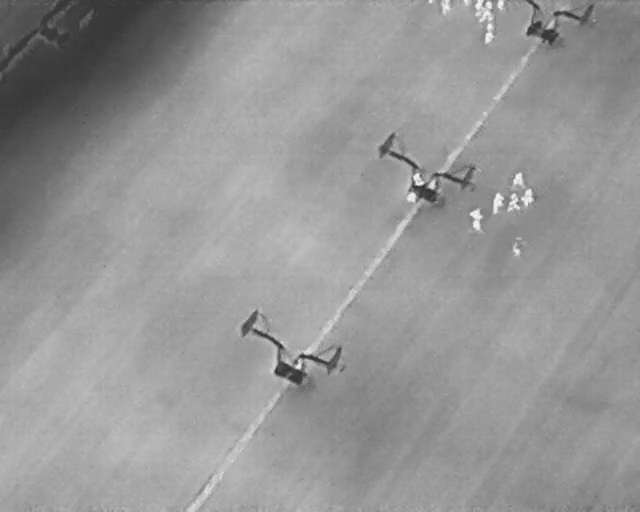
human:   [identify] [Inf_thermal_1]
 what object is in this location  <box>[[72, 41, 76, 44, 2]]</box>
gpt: <ref>1 large person at the right</ref>